Question: My university uses Open Journal System 2.4.8.5 (a very old version). The HTML does not support '<details>' and '<summary>' and I cannot use JS. Also, I do not have access to the server but we are allowed to upload our own stylesheet where I can replace some built-in CSS codes.
I want to make a block sidebar that looks like this:

You can see it in action <URL>.
The side where I want to apply this is <URL>.
Thank you very much for your kind help.
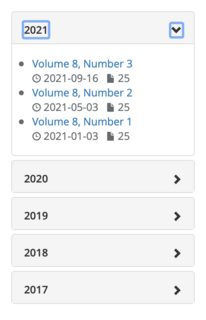
Answer: Here is a solution that relies entirely on CSS for functionality. Radio buttons are used to track whether a panel is being viewed. When a radio button is ':checked', the 'span' that immediately follows is displayed.
'''
.dropdown {
border-color: #eeeeee;
border-radius: 10px;
border-style: solid;
border-width: 1px;
font-family: sans-serif;
margin: 10px;
overflow: hidden;
position: relative;
}
.dropdown h1 {
background-color: #eeeeee;
padding: 10px 20px;
margin: 0;
width: 100%;
}
.dropdown input {
display: block;
float: right;
position: absolute;
right: 10px;
top: 10px;
visibility: hidden;
}
.dropdown input:after {
content: "+";
float: right;
font-size: 25px;
visibility: visible;
}
.dropdown input:checked:after {
content: '3';
}
.dropdown input + span {
display: none;
padding: 10px 20px;
}
.dropdown input:checked + span {
display: block
}
'''
'''
<div class="dropdown">
<h1>Title 1</h1>
<input type="radio" name="dropdown">
<span>
<p>Lorem ipsum dolor sit amet, consectetur adipiscing elit. Aenean viverra ex massa, at suscipit justo sagittis quis. Duis sed orci lorem. In purus metus, lacinia ac nibh vitae, gravida malesuada urna. Suspendisse potenti. Vivamus tellus ligula, iaculis nec ex vel, dictum interdum augue. Mauris dignissim orci tincidunt, feugiat purus nec, rhoncus nulla. Etiam consequat ullamcorper lobortis. Integer vel erat dapibus, tincidunt nunc eu, sodales ex. Cras a dolor ut libero gravida sagittis. In hac habitasse platea dictumst. Aliquam et sapien porttitor, ullamcorper tellus ut, viverra orci. Morbi sit amet lacus a arcu varius eleifend sit amet vitae lacus. Pellentesque quis sagittis metus.</p>
</span>
</div>
<div class="dropdown">
<h1>Title 2</h1>
<input type="radio" name="dropdown">
<span>
<p>Lorem ipsum dolor sit amet, consectetur adipiscing elit. Aenean viverra ex massa, at suscipit justo sagittis quis. Duis sed orci lorem. In purus metus, lacinia ac nibh vitae, gravida malesuada urna. Suspendisse potenti. Vivamus tellus ligula, iaculis nec ex vel, dictum interdum augue. Mauris dignissim orci tincidunt, feugiat purus nec, rhoncus nulla. Etiam consequat ullamcorper lobortis. Integer vel erat dapibus, tincidunt nunc eu, sodales ex. Cras a dolor ut libero gravida sagittis. In hac habitasse platea dictumst. Aliquam et sapien porttitor, ullamcorper tellus ut, viverra orci. Morbi sit amet lacus a arcu varius eleifend sit amet vitae lacus. Pellentesque quis sagittis metus.</p>
</span>
</div>
<div class="dropdown">
<h1>Title 3</h1>
<input type="radio" name="dropdown">
<span>
<p>Lorem ipsum dolor sit amet, consectetur adipiscing elit. Aenean viverra ex massa, at suscipit justo sagittis quis. Duis sed orci lorem. In purus metus, lacinia ac nibh vitae, gravida malesuada urna. Suspendisse potenti. Vivamus tellus ligula, iaculis nec ex vel, dictum interdum augue. Mauris dignissim orci tincidunt, feugiat purus nec, rhoncus nulla. Etiam consequat ullamcorper lobortis. Integer vel erat dapibus, tincidunt nunc eu, sodales ex. Cras a dolor ut libero gravida sagittis. In hac habitasse platea dictumst. Aliquam et sapien porttitor, ullamcorper tellus ut, viverra orci. Morbi sit amet lacus a arcu varius eleifend sit amet vitae lacus. Pellentesque quis sagittis metus.</p>
</span>
</div>
'''